Question: I've got an XML file that contains mostly textual information (list of questions in <URL> so I can convert it back to Moodle XML. Here's what I tried so far:
- I was excited to find several tutorials (e.g., <URL>. I'm trying to keep it simple:

Is there a way to make a single XML-like (not RTF) file that imports styled paragraphs into Word?
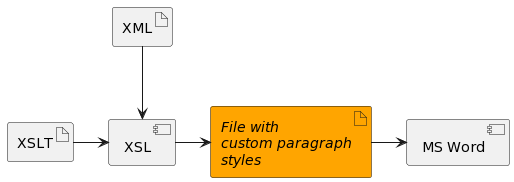
Answer: > I've looked at OpenXML with Office. The tags are pretty easy
to use, but I don't like the whole ZIP archive solution. This means
styles go in one XML file, content in another, etc.
Then you'll want to check out <URL> parts are represented in a single XML file rather than multiple files zipped together.